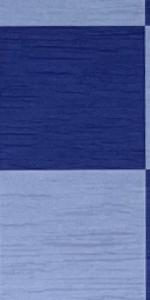
Label: Empty